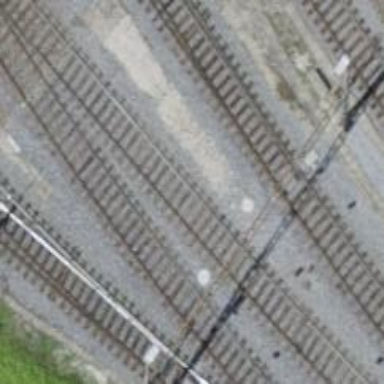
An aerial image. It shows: Single-track railway siding with electrification using contact line. The voltage is 3000 and 15000 along the tracks.